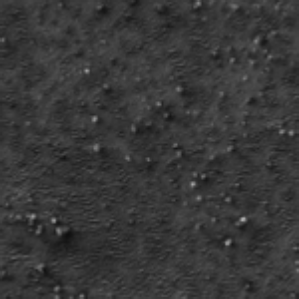
Label: frost